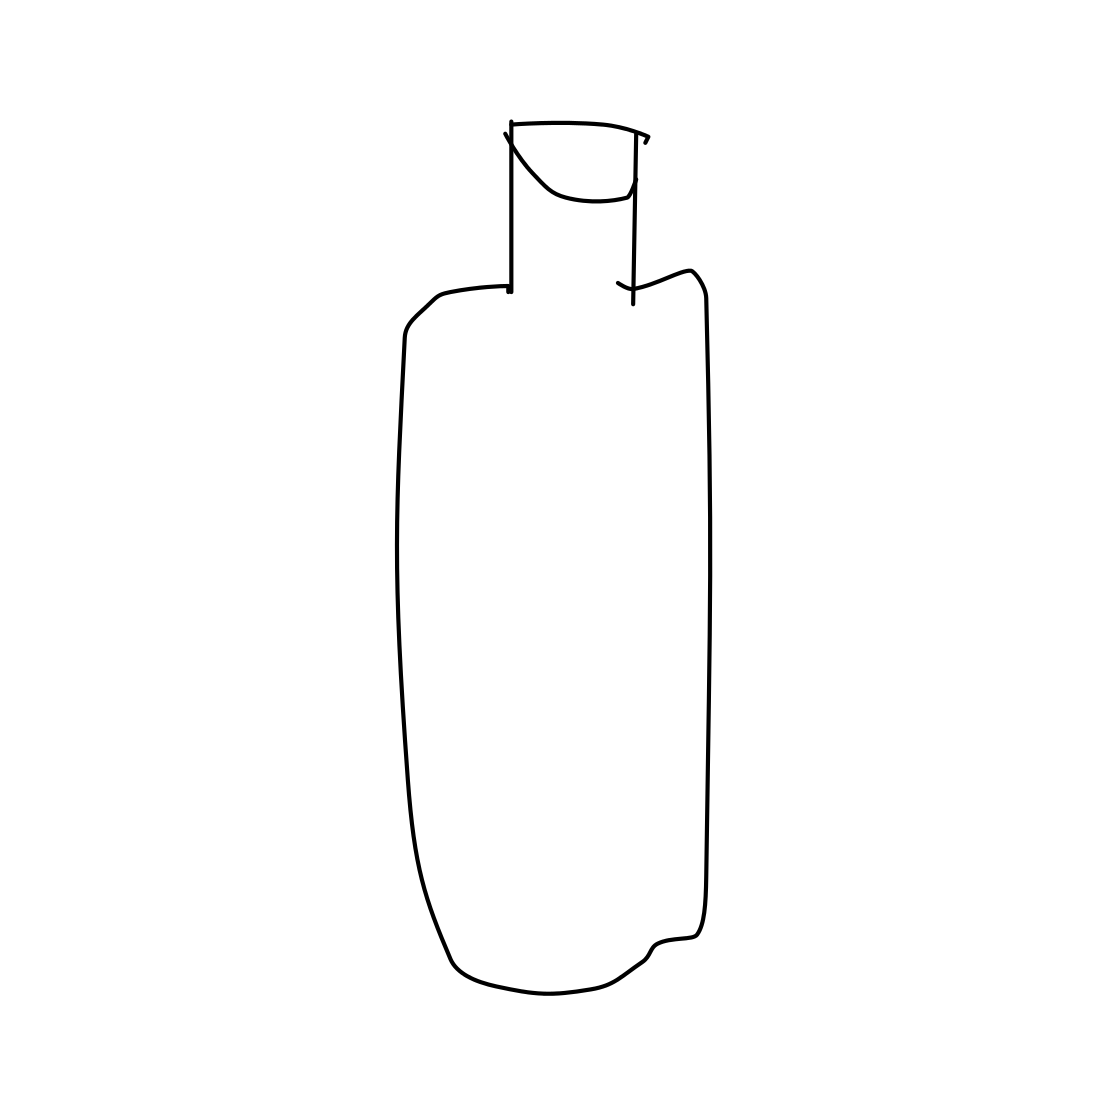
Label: wine-bottle